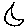
Label: moon